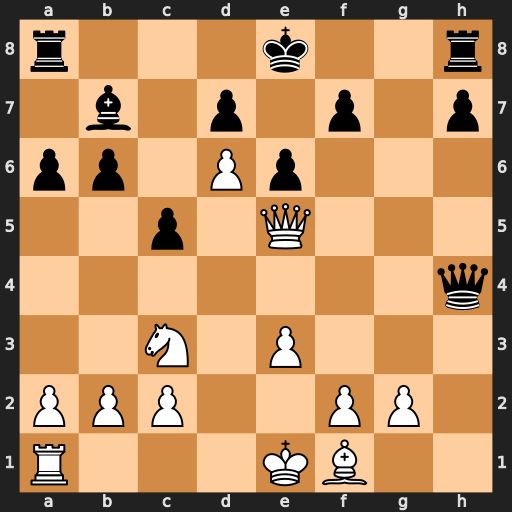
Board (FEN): r3k2r/1b1p1p1p/pp1Pp3/2p1Q3/7q/2N1P3/PPP2PP1/R3KB2
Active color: w
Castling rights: Qkq
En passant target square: -
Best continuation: Qxh8#